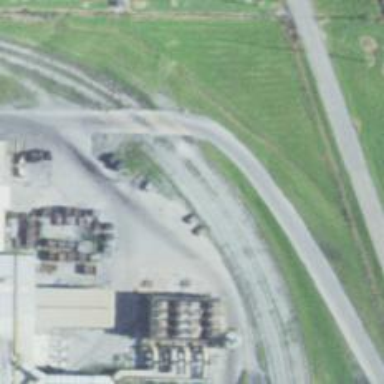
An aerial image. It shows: Railway siding with rails.